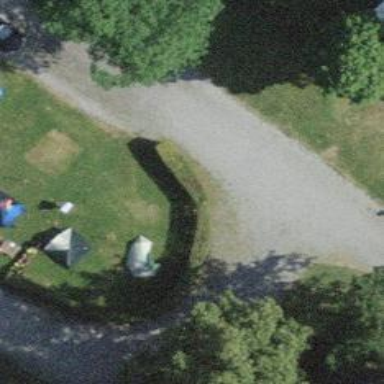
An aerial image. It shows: Camp pitch for tourism.